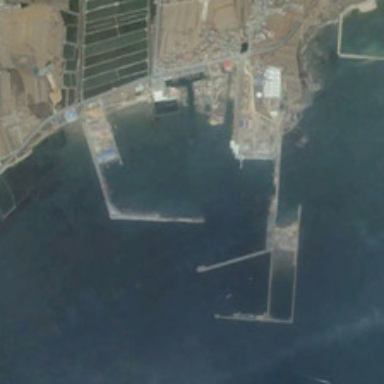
An empty port is near many farmlands and bareland .